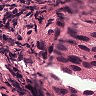
Metastatic tissue present: yes